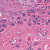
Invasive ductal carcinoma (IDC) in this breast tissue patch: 0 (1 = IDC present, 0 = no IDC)